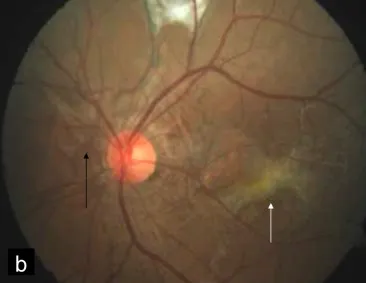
The left eye. (black arrows), and choroidal neovascular membrane (CNV) (white arrow) in the left eye.
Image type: ophthalmic_imaging (fundus_photograph)